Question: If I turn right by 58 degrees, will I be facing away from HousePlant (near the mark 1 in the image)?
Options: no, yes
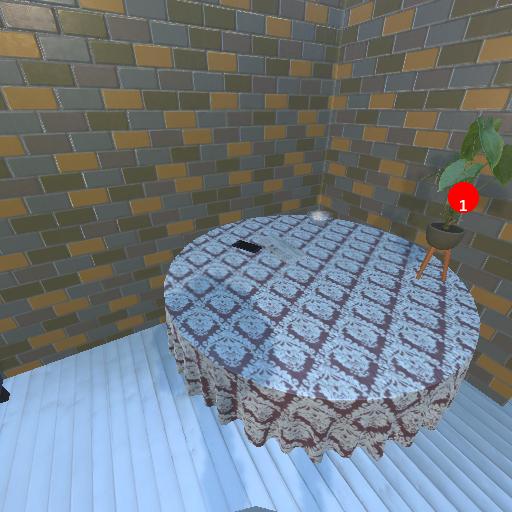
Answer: no